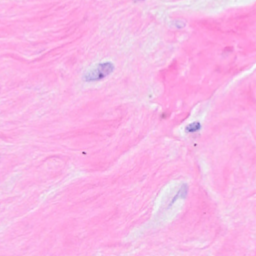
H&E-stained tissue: Breast